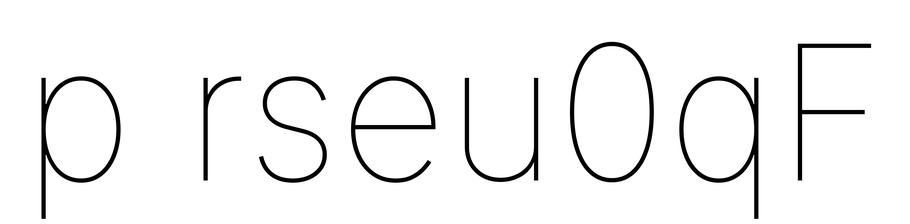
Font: Inter_Thin